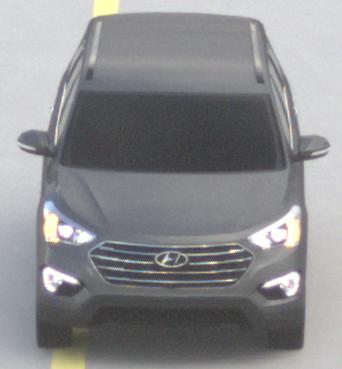
Make: Hyundai
Model: Santa Fe 2.4 GDI
Detailed model: Santa Fe (DM)
Model produced from: 2017/08
Model produced until: 2018/01
Doors: 5
Color: gray
Road condition: dry road
Daytime: morning or afternoon
Contrast: low contrast